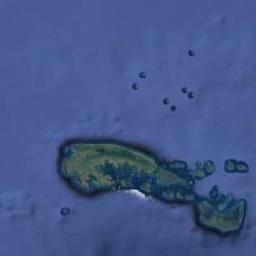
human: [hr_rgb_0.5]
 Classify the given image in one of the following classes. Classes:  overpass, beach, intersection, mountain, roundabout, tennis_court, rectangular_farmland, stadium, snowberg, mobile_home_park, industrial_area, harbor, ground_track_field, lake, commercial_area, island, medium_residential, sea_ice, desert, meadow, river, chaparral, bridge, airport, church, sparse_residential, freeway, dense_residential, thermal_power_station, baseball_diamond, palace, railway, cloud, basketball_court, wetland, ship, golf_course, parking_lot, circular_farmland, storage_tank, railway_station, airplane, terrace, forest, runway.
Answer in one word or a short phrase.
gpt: island